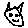
Label: cat